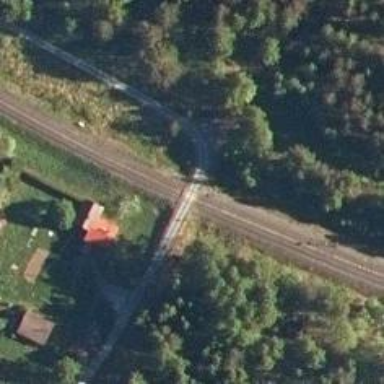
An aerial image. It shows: Level crossing with saltire marking.